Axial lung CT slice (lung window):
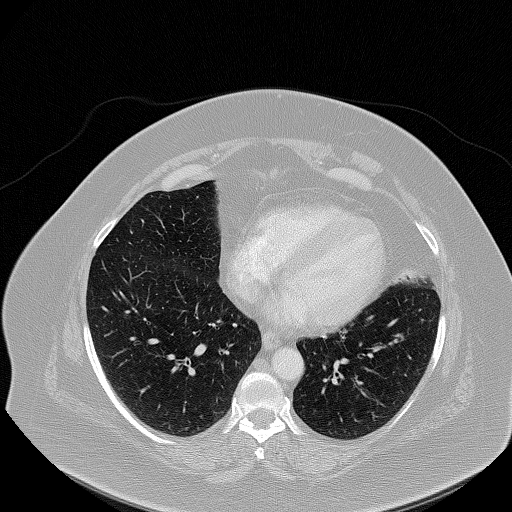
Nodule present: no